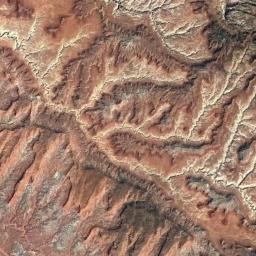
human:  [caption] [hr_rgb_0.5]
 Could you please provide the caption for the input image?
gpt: The folded mountain has a continuous series of rugged mountains and its rocks are red .

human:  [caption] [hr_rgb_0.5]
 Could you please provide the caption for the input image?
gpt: The vegetation coverage of the mountains is low .

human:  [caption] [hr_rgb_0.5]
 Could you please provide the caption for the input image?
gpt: The mountain is full of yellow soil .

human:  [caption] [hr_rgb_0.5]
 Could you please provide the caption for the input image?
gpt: There are many roads of different lengths in the mountains .

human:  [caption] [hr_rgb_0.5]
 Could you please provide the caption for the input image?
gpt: There are many cracks on the brown mountain .